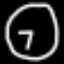
Label: clock